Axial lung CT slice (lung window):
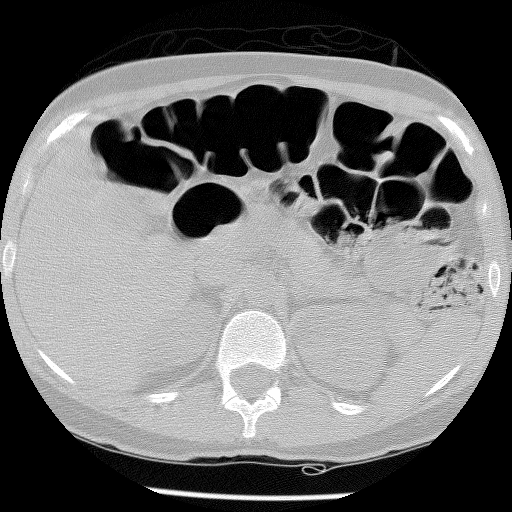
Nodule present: no